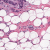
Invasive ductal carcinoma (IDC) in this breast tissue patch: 1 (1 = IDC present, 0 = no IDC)